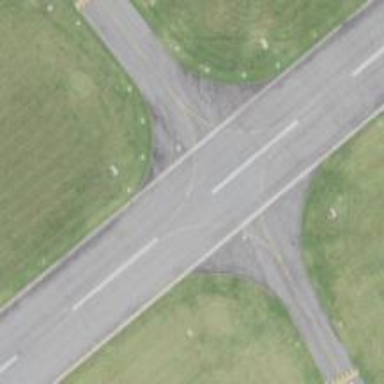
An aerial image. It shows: Runway surface made of asphalt at airport.